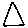
Label: triangle